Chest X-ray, AP view. Patient: 37 years old, sex F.
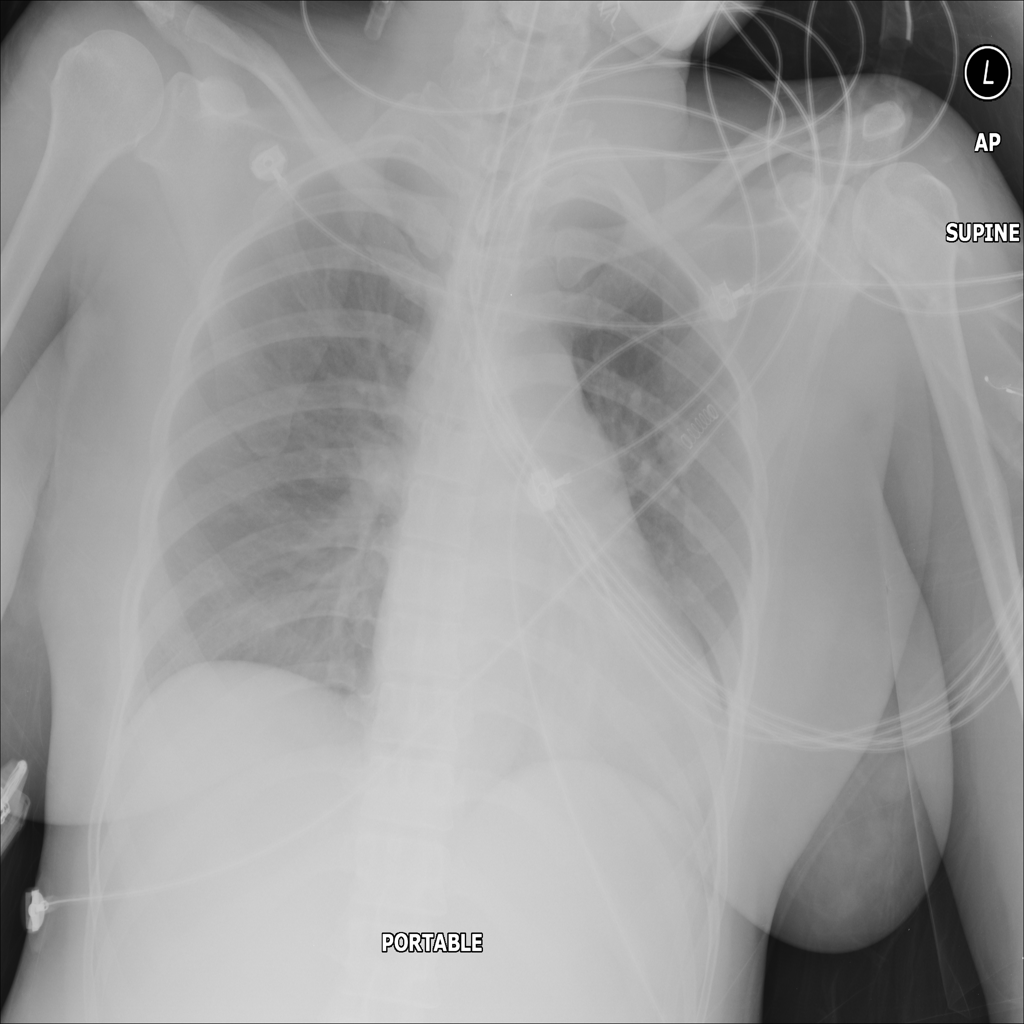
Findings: No Finding